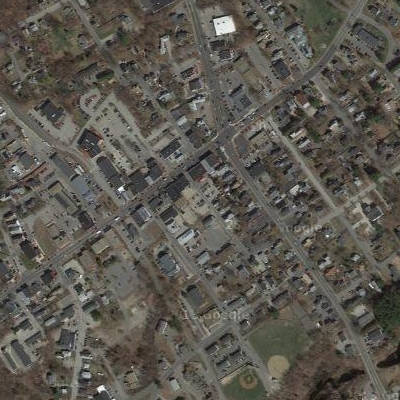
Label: Resident